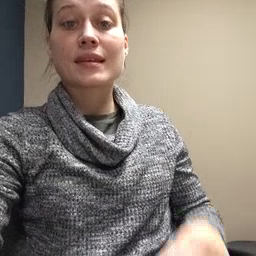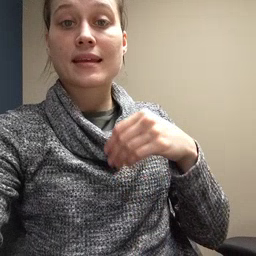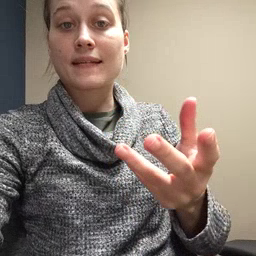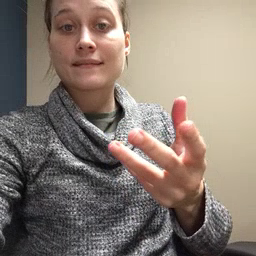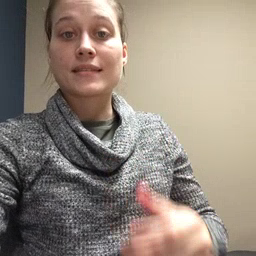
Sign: give